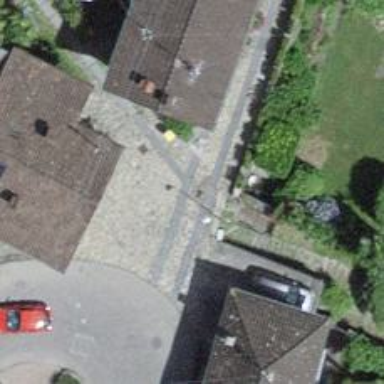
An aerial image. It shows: Service road with surface made of paving stones.